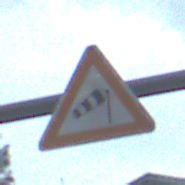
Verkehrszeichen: SeitenwindVonRechts
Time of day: MorningAfternoon
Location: Outdoor (Urban)
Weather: PartlyCloudy
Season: NotSpecified
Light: Natural